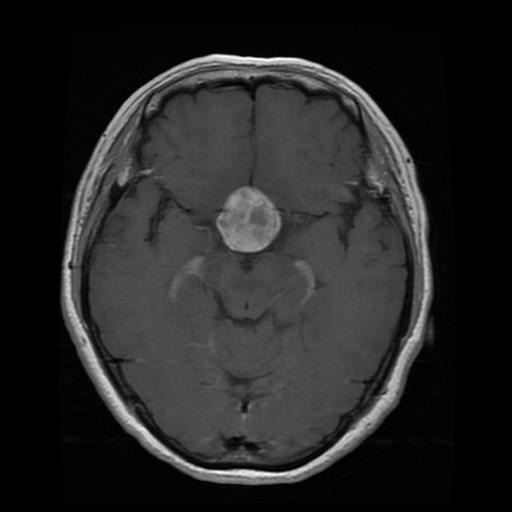
Label: pituitary